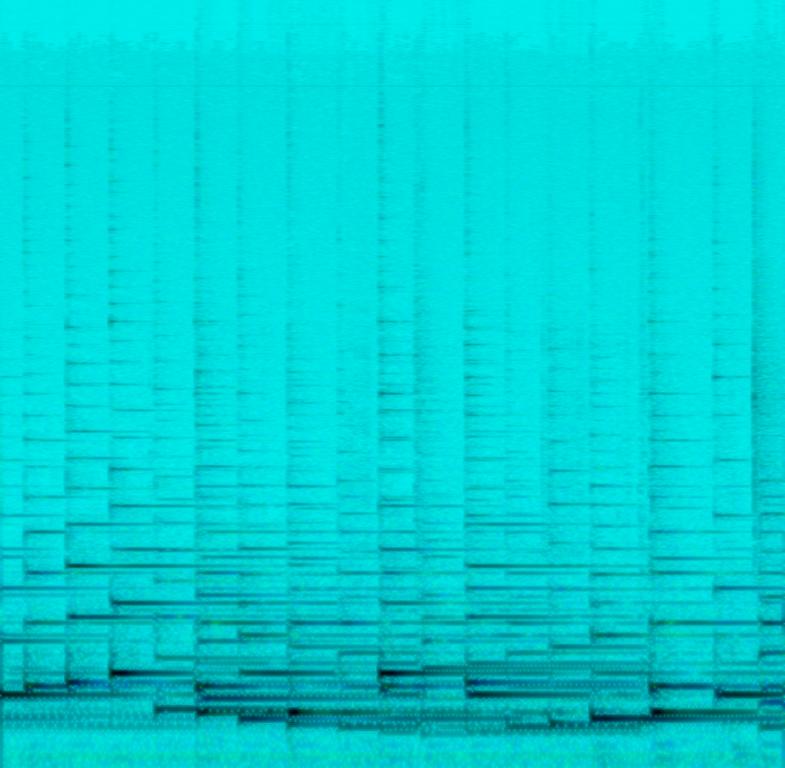
This music is a beautiful Harp instrumental. The tempo is slow with a mellow, gentle and rich Harp melody. The music is dreamy, cascading, ethereal, soothing, calming and harmonic. This music is a Western Classical Harp Solo.